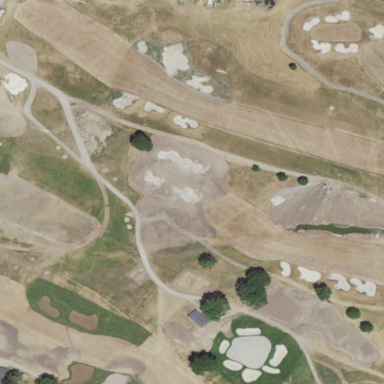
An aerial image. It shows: Golf fairway surrounded by grass.